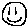
Label: smiley face